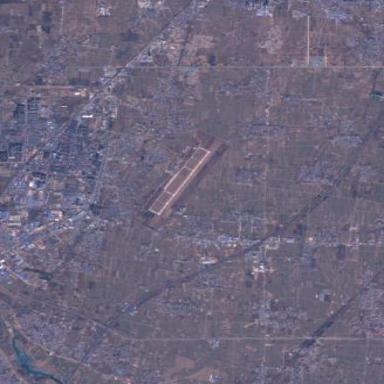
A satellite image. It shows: Military airfield located within larger aerodrome area.